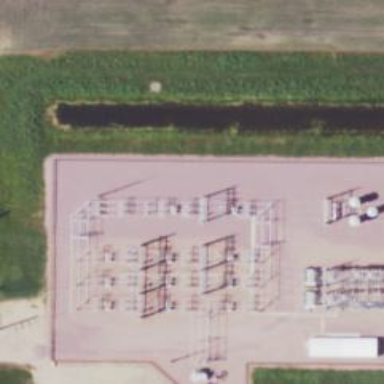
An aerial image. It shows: Switch for power supply.